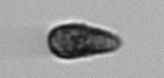
Label: Pseudochattonella_farcimen